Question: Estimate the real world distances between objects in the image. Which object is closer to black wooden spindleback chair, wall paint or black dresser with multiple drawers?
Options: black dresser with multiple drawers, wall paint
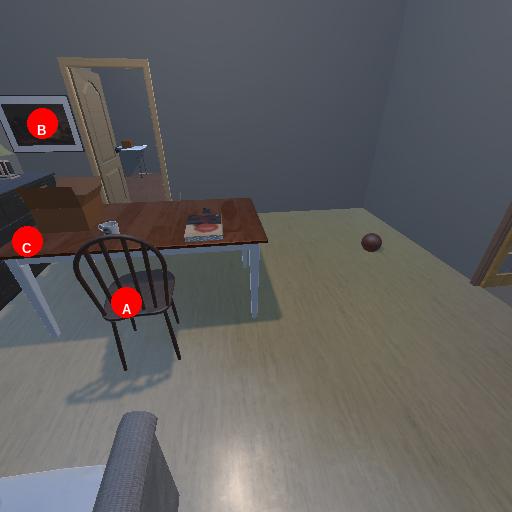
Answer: black dresser with multiple drawers